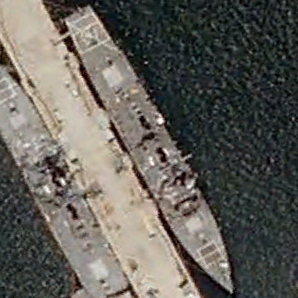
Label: destroyer